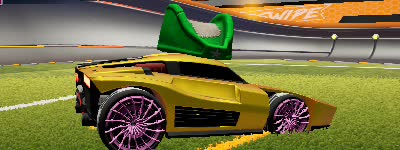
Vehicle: breakout